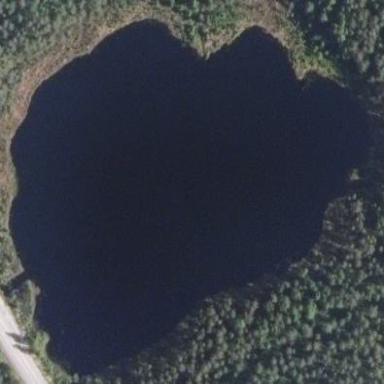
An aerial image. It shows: Lake with natural water.